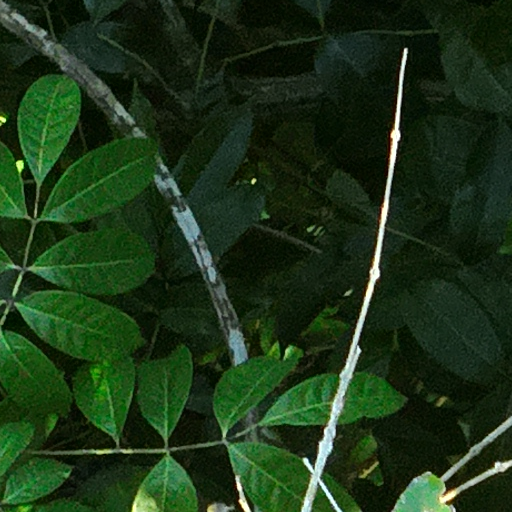
Species: Protium stevensonii
GBIF accepted scientific name: Tetragastris panamensis
Crown area (m\u00b2): 137.881